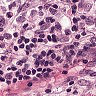
Metastatic tissue present: yes